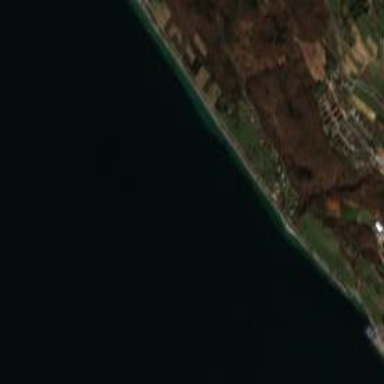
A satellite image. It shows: Pebblestone beach.